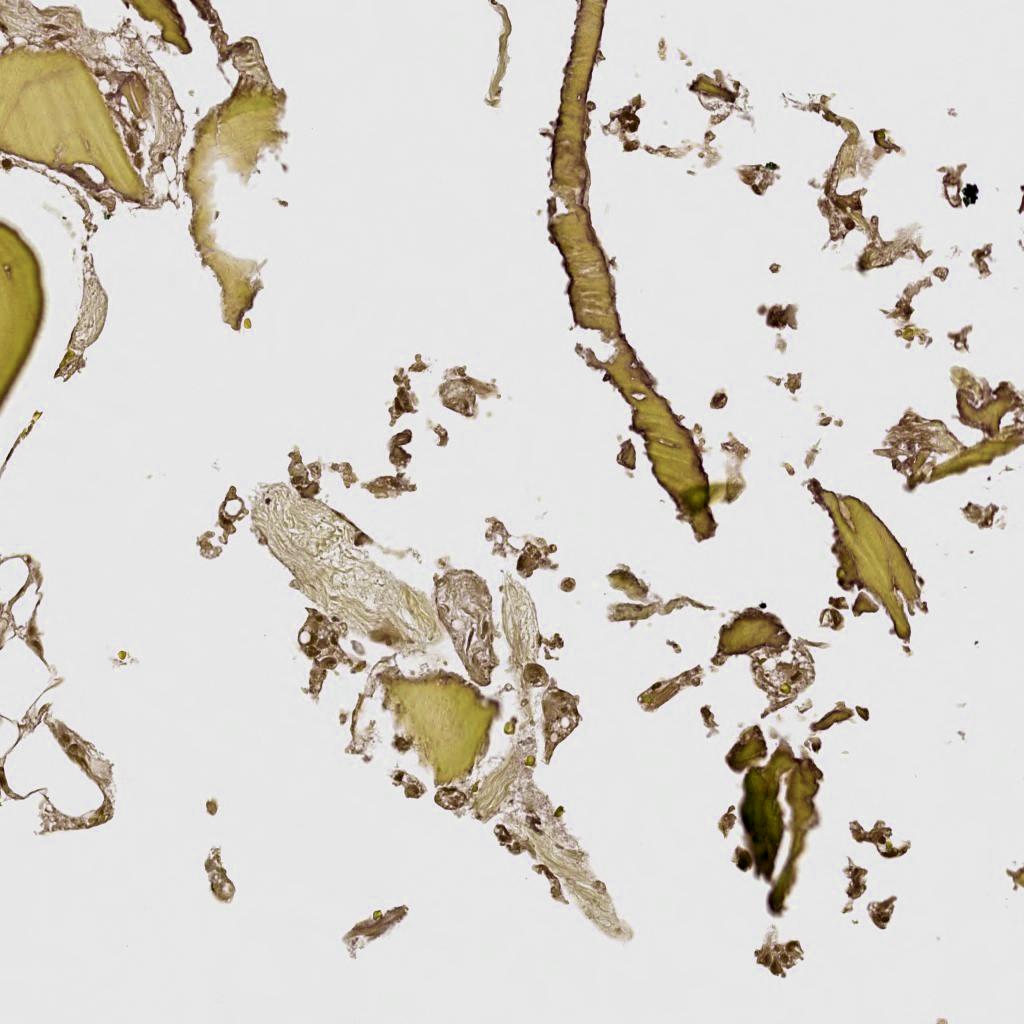
Label: Non-Tumor